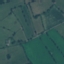
Land use / land cover: Pasture